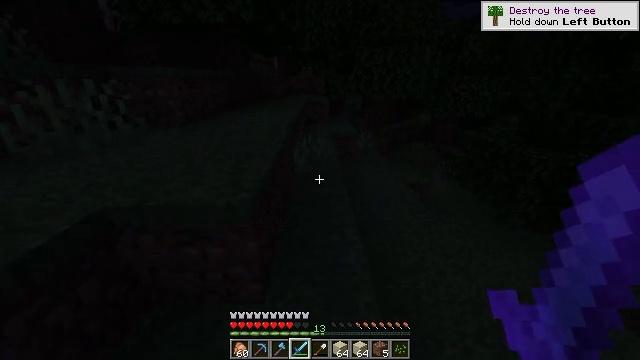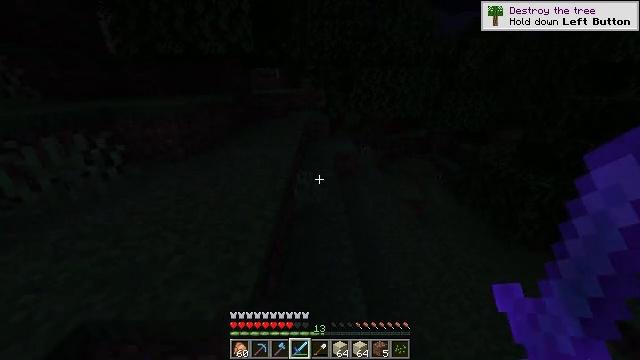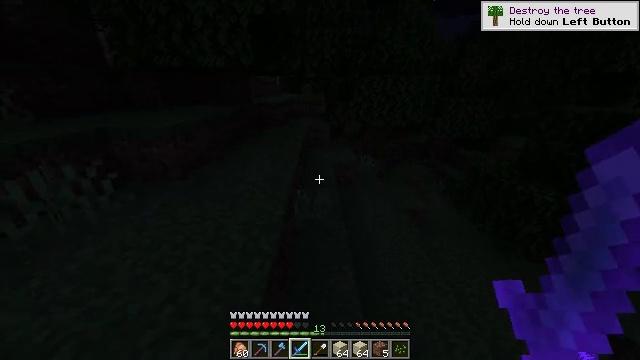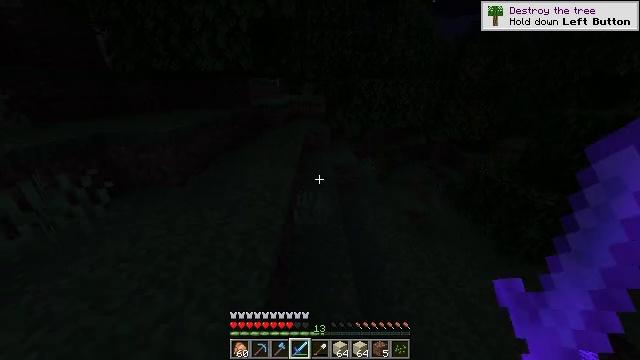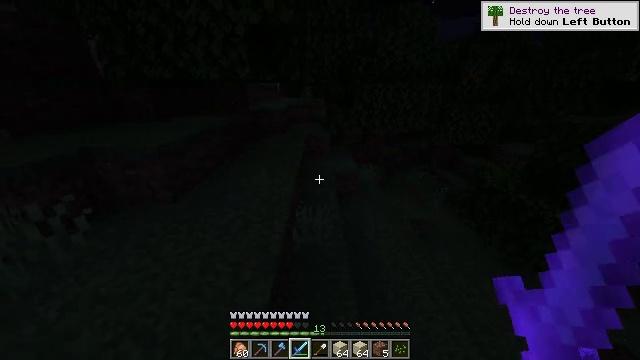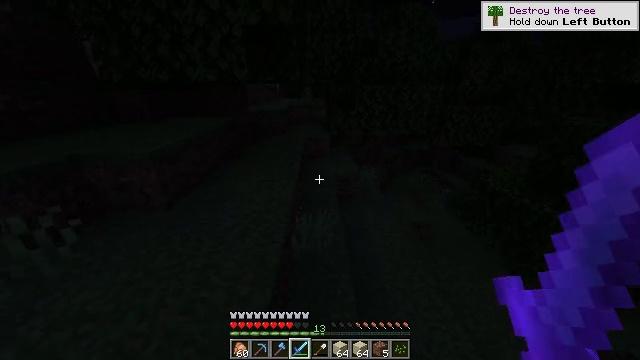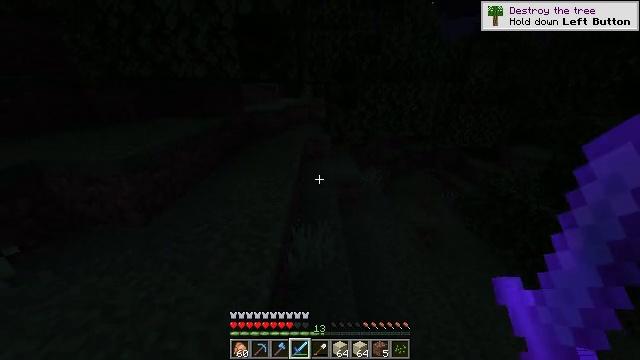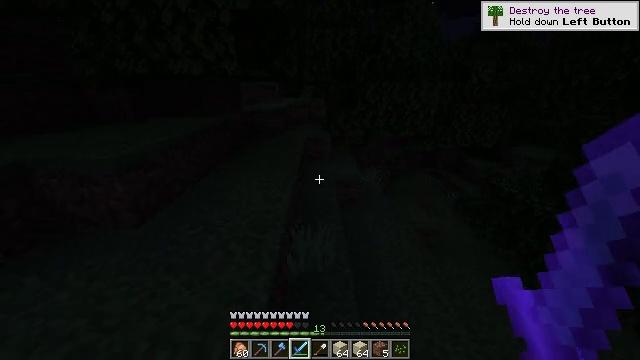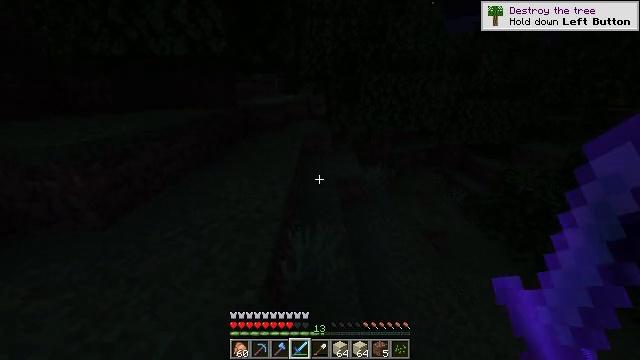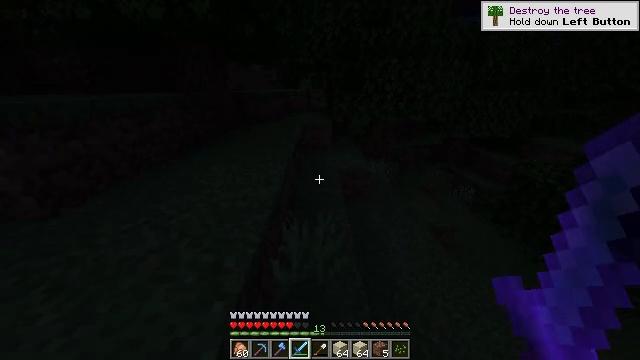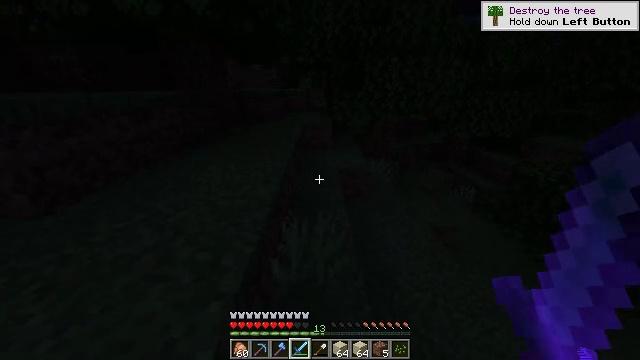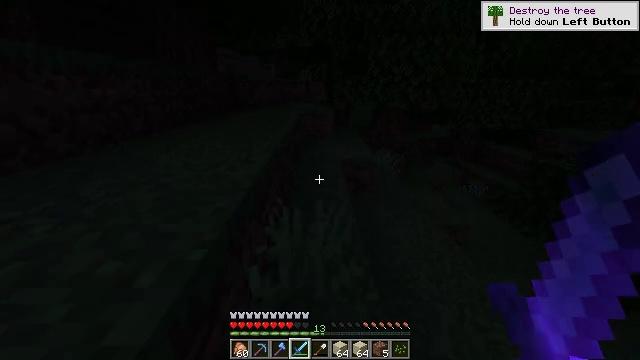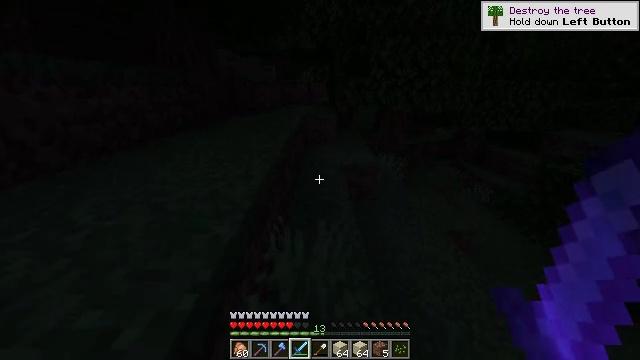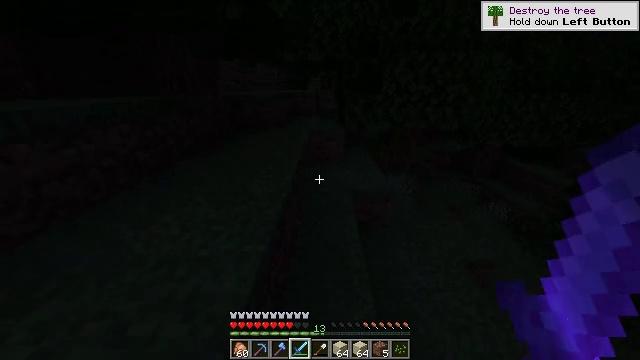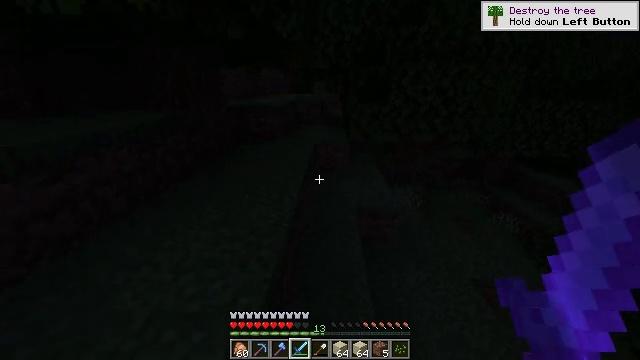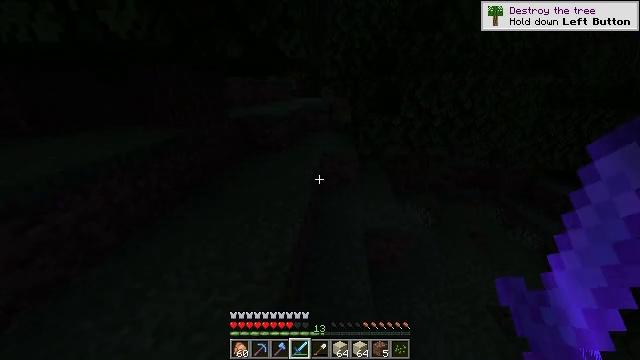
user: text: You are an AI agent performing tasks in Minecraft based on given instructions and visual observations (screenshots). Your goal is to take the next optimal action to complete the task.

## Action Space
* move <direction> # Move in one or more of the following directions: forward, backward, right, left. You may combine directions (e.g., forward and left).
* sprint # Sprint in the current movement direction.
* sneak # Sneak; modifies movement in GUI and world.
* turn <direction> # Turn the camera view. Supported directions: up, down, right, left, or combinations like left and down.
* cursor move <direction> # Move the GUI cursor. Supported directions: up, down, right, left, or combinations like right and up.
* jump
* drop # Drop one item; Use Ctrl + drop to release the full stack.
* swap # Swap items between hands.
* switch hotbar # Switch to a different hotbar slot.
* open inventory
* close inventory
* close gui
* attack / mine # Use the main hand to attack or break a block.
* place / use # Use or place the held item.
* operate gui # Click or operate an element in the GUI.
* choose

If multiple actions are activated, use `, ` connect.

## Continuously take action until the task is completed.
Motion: motion action
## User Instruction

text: Collect some oak leaves.
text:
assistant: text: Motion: move forward, sprint, jump
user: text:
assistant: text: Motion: move forward, sprint, jump
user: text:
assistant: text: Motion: move forward, jump
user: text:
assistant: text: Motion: move forward, jump
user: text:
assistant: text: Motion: move forward, jump
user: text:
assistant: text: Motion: move forward, jump
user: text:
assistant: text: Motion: move forward, jump
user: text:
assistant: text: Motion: move forward, sprint, jump
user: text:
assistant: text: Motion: move forward, sprint, jump
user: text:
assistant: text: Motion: move forward, sprint, jump
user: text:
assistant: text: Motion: move forward, sprint, jump
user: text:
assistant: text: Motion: move forward, sprint, jump
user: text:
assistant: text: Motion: move forward, turn left, jump
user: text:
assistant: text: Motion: move forward, turn left, jump
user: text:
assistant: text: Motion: move forward, turn left, jump
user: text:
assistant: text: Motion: move forward, turn left, jump
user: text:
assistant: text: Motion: move forward, turn left, jump
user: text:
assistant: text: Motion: move forward, jump
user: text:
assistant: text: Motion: move forward, jump
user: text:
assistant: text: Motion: move forward, sprint, jump
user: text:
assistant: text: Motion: move forward, sprint, turn left, jump
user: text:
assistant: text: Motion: move forward, sprint, turn left, jump
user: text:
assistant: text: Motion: move forward, sprint, turn left, jump
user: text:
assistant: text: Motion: move forward, turn left, jump
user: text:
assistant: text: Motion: move forward, turn left, jump
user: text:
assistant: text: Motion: move forward, jump
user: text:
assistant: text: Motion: move forward
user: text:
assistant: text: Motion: move forward
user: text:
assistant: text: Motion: move forward
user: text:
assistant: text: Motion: move forward, turn right